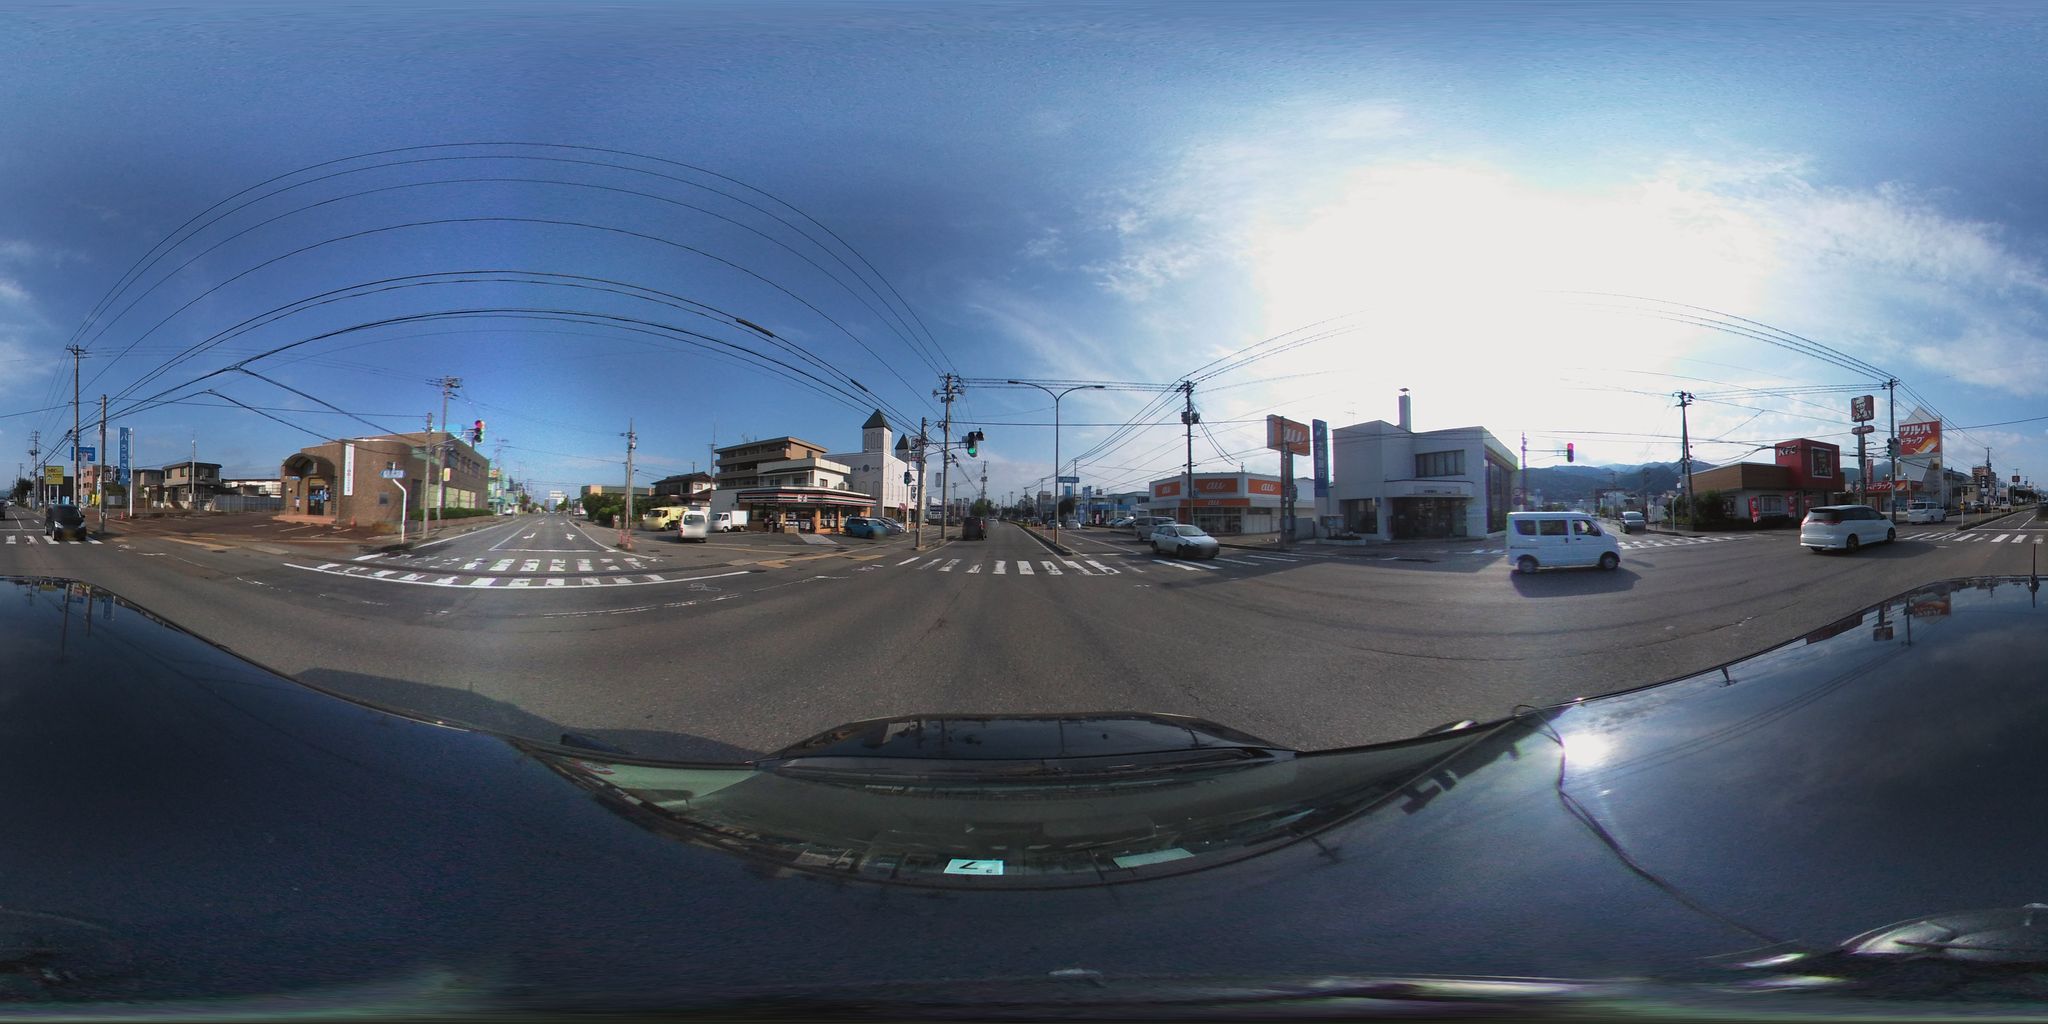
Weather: snowy
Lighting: day
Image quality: slightly poor
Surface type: cycling surface
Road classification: primary
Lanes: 2.0
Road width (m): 3.8
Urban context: urban centre
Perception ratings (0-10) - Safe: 0.88, Lively: 2.42, Beautiful: 1.73, Boring: 5.53, Depressing: 5.99, Wealthy: 0.76